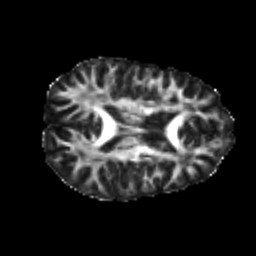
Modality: FA
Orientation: axial
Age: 21
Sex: female
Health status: healthy
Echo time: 0.074 s